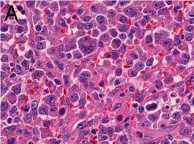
Histological examination of the tumor. (A) Histological examination of the biopsy sample showed dense infiltration of large, atypical, pleomorphic spindle cells with prominent nucleoli and mitotic figures.
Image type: pathology (h&e)